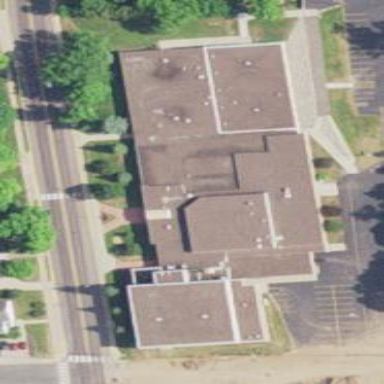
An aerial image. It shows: School building.